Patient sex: M
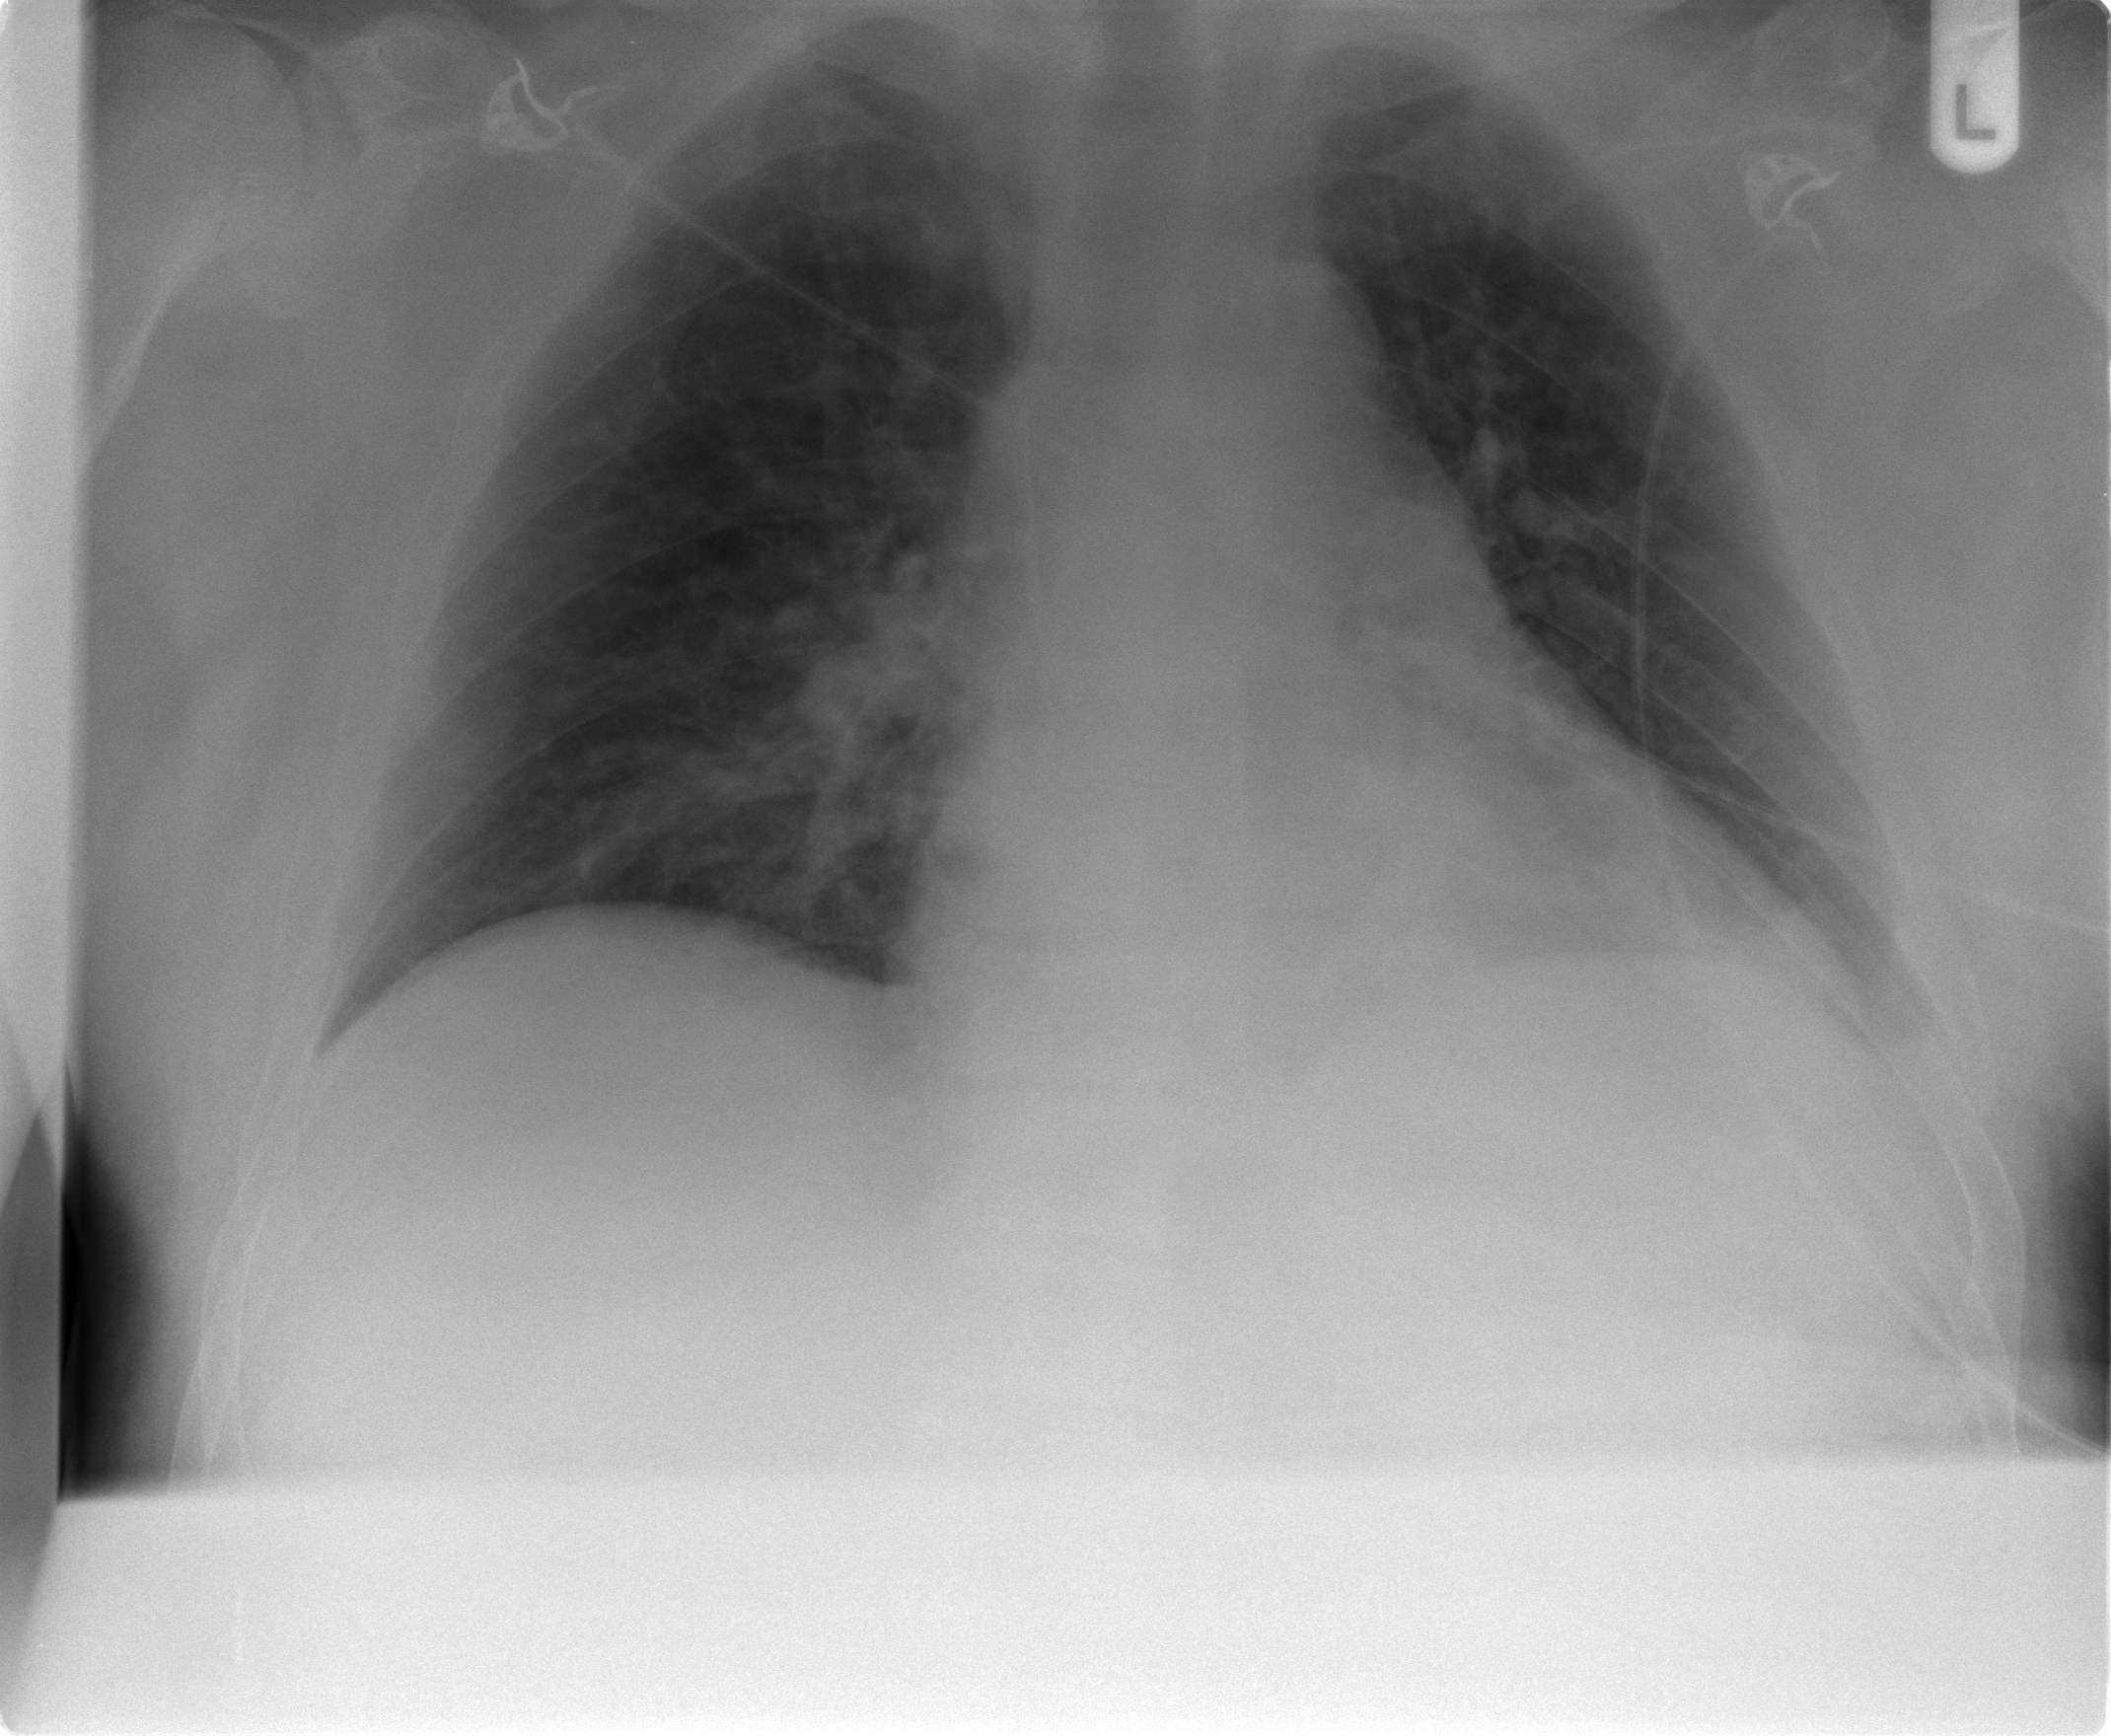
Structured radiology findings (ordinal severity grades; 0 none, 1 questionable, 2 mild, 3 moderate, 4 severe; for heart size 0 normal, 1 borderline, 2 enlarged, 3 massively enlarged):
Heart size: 2
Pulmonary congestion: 3
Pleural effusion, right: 0
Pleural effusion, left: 2
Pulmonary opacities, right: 1
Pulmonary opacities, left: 0
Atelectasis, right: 2
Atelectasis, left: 2